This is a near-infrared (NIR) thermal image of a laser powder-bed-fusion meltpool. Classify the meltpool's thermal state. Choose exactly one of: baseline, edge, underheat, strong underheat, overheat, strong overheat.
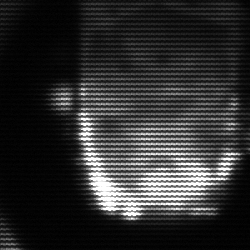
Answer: baseline